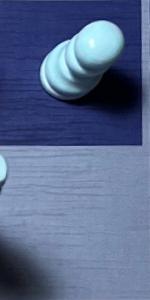
Label: Empty